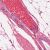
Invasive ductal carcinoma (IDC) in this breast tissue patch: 0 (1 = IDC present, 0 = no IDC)